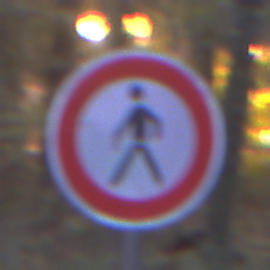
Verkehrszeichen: VerbotFussgaenger
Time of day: Night
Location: Outdoor (Suburban)
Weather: PartlyCloudy
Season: NotSpecified
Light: Artificial